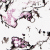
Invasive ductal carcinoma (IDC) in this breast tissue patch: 0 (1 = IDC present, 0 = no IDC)